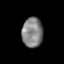
Tissue: prostate
Cell type: T cells
Senescence score: 0.2743
Nuclear area (px): 611
Mean DAPI intensity: 130.804